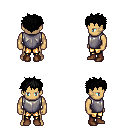
a pixel art fantasy rpg character, male body template, human, tanned skin, steel chest armor, gold greaves, black bedhead hairstyle, brown shoes, four views (front, back, left, right), 2x2 character sprite sheet, small pixel art, hard edges, no anti-aliasing